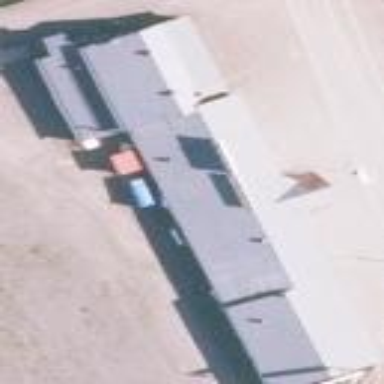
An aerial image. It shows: Retail building.